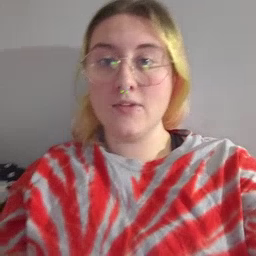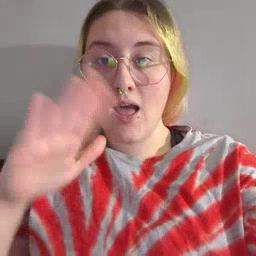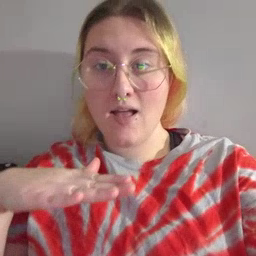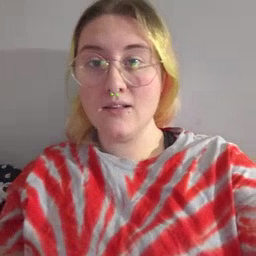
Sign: on